Interaction volume radius: 5 \u00c5
Interaction volume height: 25 \u00c5
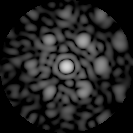
Disorder parameter: 0.5325